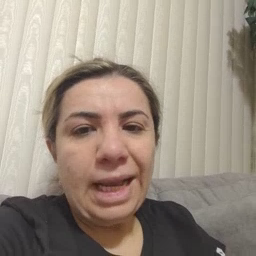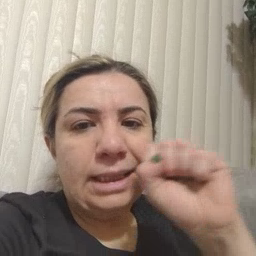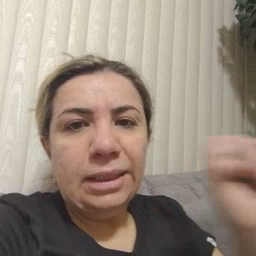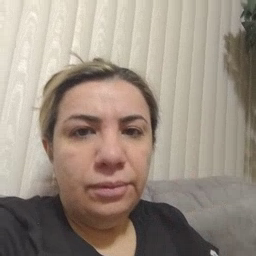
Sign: carrot